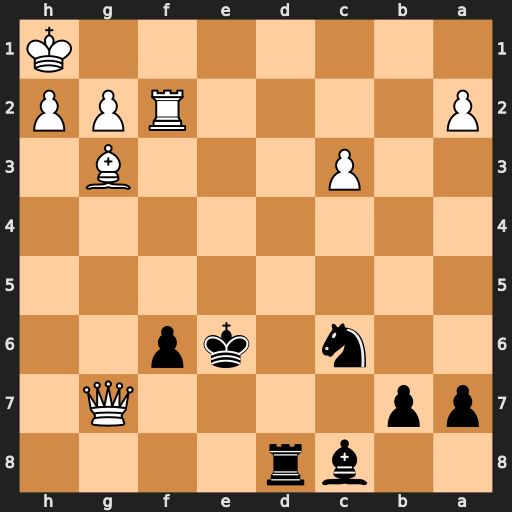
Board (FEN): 2br4/pp4Q1/2n1kp2/8/8/2P3B1/P4RPP/7K
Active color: b
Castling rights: -
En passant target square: -
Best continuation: Rd1+ Rf1 Rxf1#